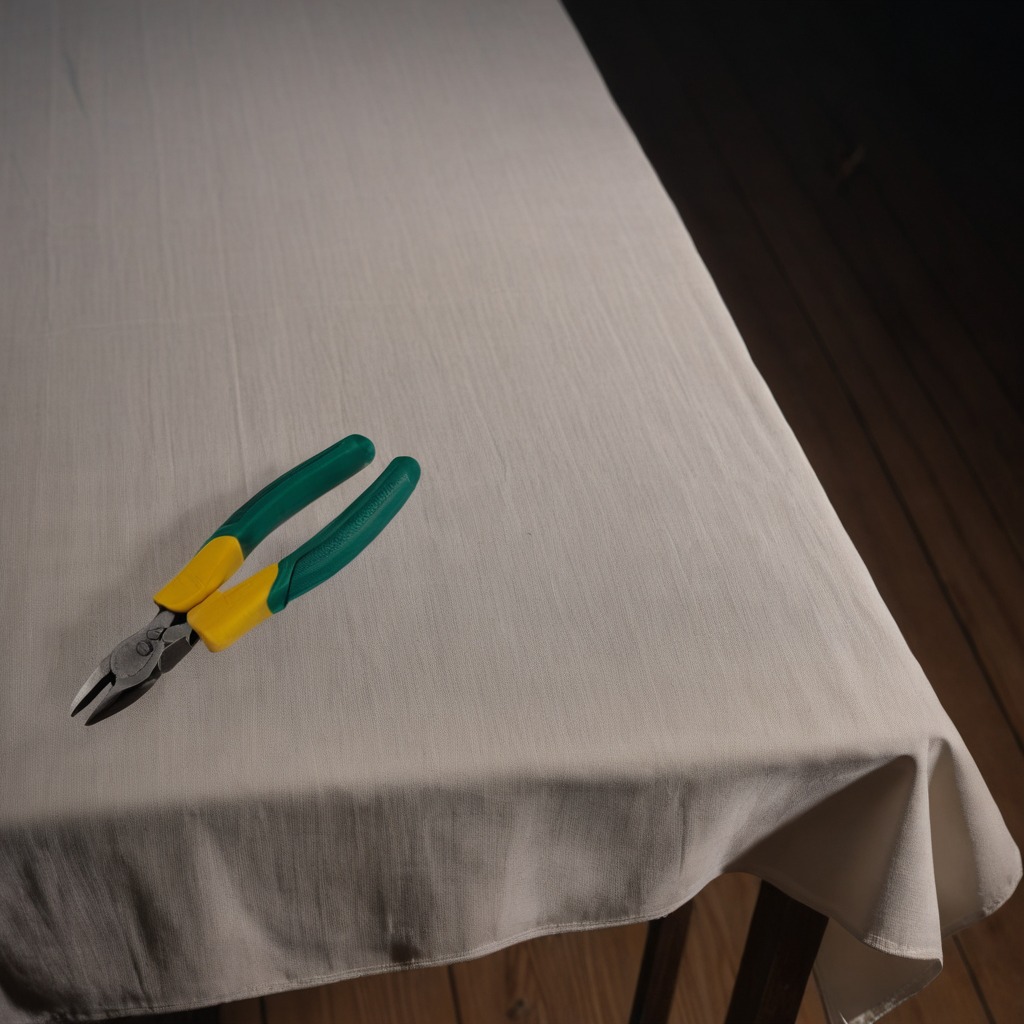
A plier lying on the wooden table in a workshop at night